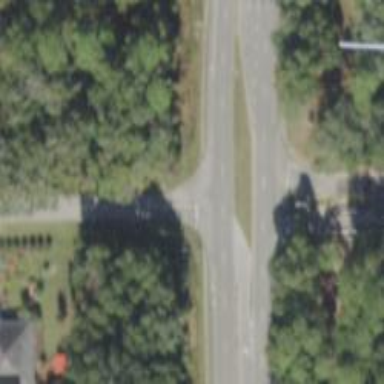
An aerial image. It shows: Trunk link highway.